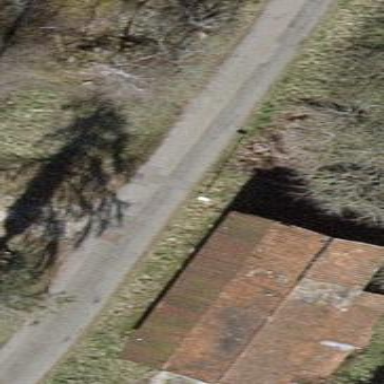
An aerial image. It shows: View of roof of building.